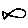
Label: fish